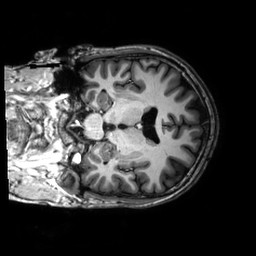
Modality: T1w
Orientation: coronal
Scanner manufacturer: philips
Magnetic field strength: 3 T
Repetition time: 0.0096 s
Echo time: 0.0046 s